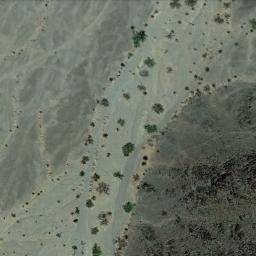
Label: chaparral